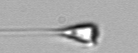
Label: Asterionellopsis_glacialis